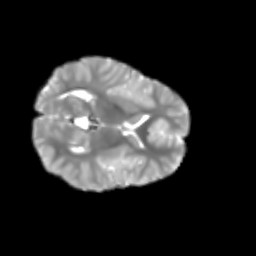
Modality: T2w
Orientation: axial
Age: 7
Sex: female
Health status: healthy